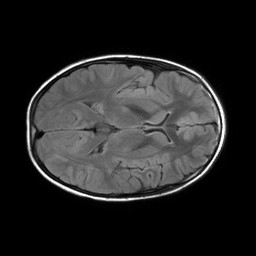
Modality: FLAIR
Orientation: axial
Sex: female
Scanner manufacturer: philips
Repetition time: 11 s
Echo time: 0.125 s